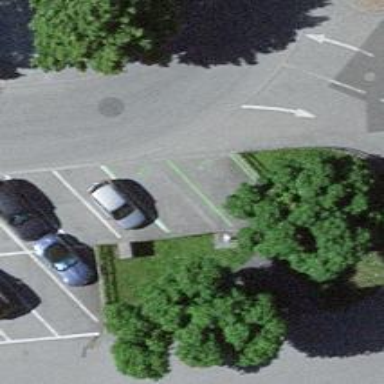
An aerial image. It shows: Charging station.